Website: crate-barrel
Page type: billing-address
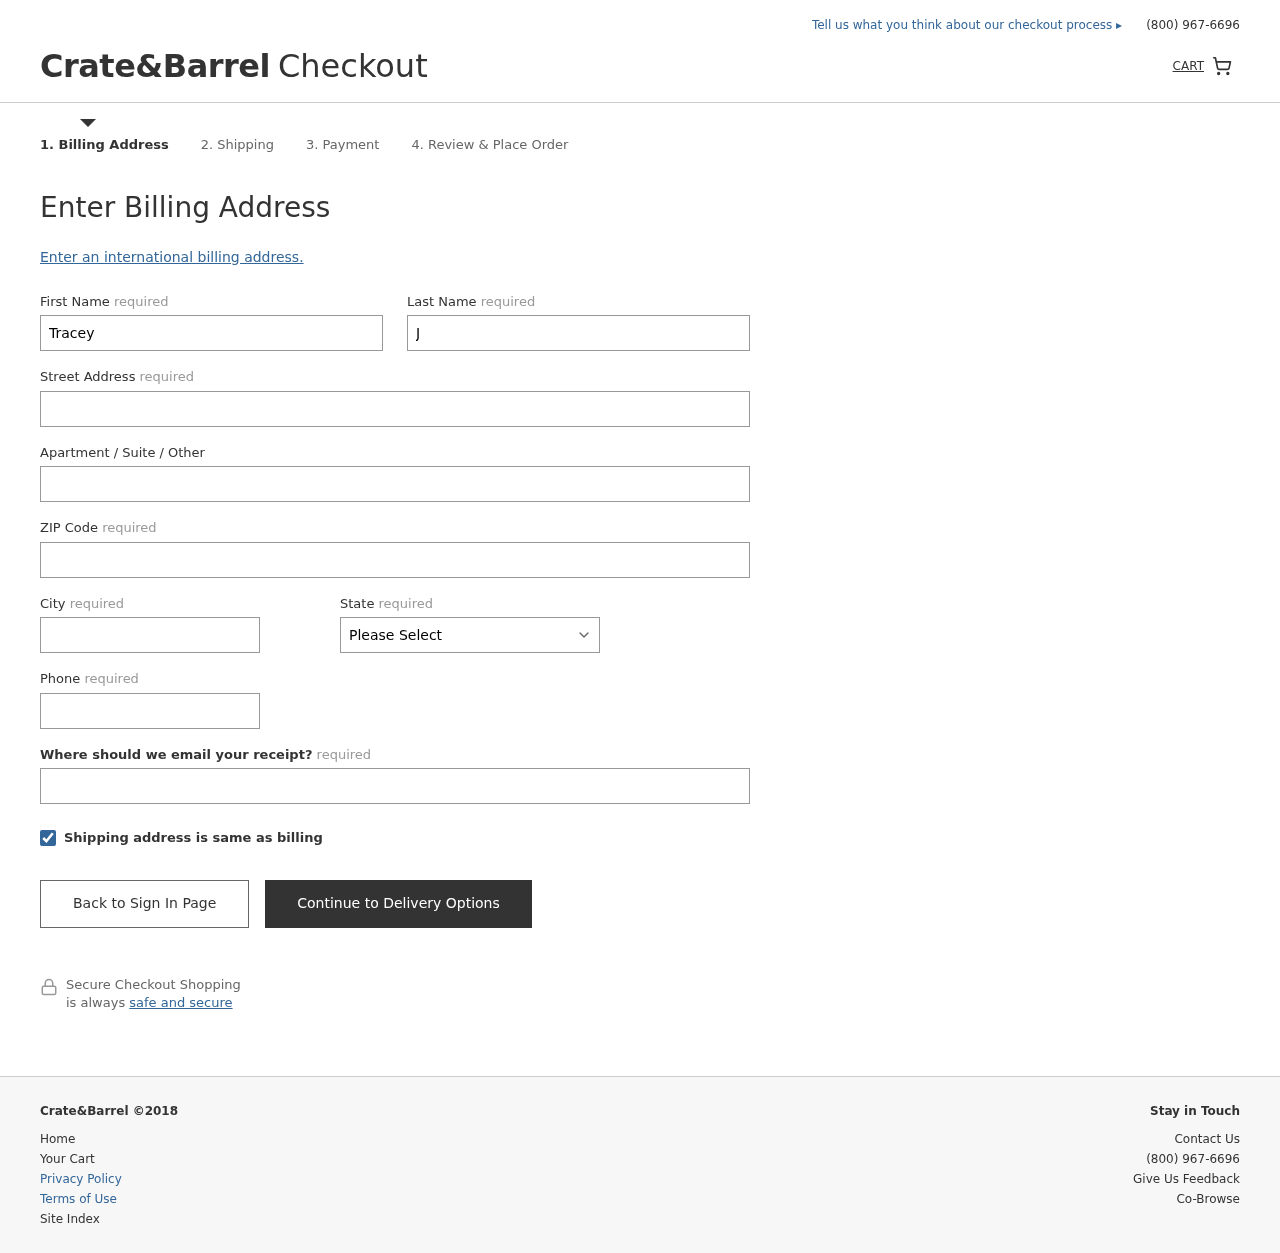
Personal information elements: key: PII_STATE
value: Colorado
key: PII_FIRSTNAME
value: Tracey
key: PII_LASTNAME
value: Jones
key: PII_STREET
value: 98947 James Bridge
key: PII_STREET2
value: Apt. 680
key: PII_POSTCODE
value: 30975
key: PII_CITY
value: Brownton
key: PII_PHONE
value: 9022200789
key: PII_EMAIL
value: tracey_jones@yahoo.com